Field crop: maize
Growth stage: 2
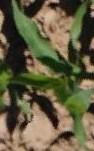
Species: maize